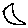
Label: moon